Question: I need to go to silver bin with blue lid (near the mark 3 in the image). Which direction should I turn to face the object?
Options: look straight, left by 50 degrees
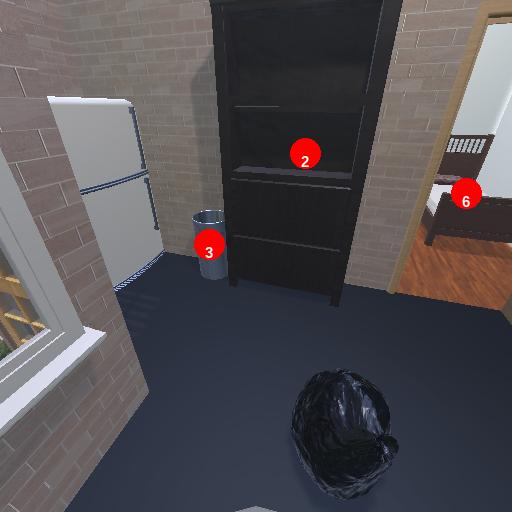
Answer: look straight